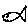
Label: fish